Question: unforunately i cant reproduce it in jsfiddle...... heres my code though regardless: <URL>
basically when you hover over a tooldtip, it leaves a very faint ghost of about 5% opacity and it doesnt fade out 100%. can you guys see anything wrong with my code? this is what it looks like:
You can see the very faint outline of it bugging out.

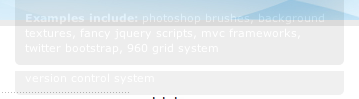
Answer: I found out the problem is exaggerated if you try to animate too much in a very small increment. i moved the distance that the tooltip has to travel a few more pixels and it also cleared it up. also reducing the time by .1s also helped. it has it about 1% now but its so hard to see that its all good to go :)